Interaction volume radius: 10 \u00c5
Interaction volume height: 50 \u00c5
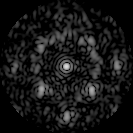
Disorder parameter: 0.4072